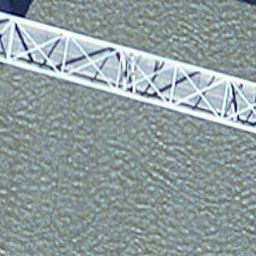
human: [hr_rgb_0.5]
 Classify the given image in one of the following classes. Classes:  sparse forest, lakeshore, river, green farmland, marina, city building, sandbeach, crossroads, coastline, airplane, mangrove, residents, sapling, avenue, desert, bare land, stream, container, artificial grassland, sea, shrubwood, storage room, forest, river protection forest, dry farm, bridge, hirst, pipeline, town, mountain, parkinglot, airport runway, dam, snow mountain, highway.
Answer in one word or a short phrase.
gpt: bridge